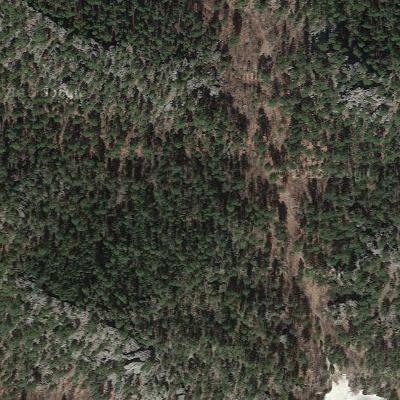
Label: Forest